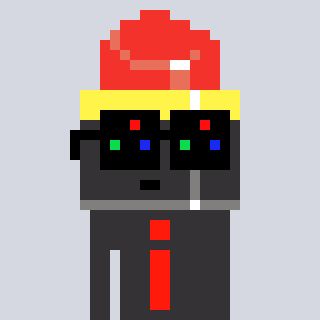
a pixel art character with square black sunglasses, a lipstick-shaped head and a grayscale-colored body on a cool background